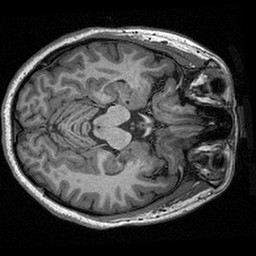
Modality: T1w
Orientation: axial
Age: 19
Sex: female
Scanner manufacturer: siemens
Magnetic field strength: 3 T
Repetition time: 2.53 s
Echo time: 0.00309 s